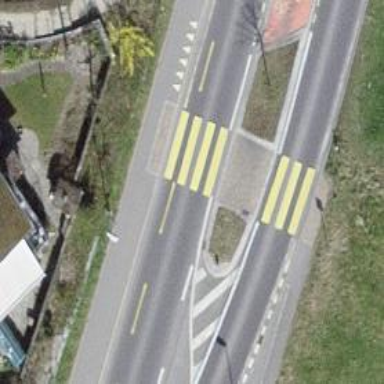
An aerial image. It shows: Uncontrolled zebra crossing with pedestrian island.